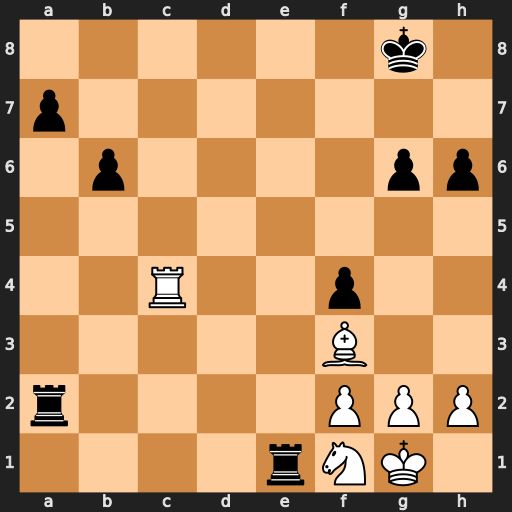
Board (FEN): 6k1/p7/1p4pp/8/2R2p2/5B2/r4PPP/4rNK1
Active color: w
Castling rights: -
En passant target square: -
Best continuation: Bd5+ Kh7 Rc7+